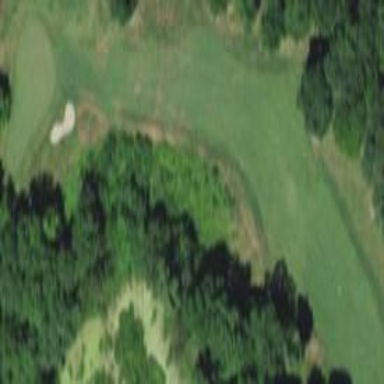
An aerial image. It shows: Scenic golf fairway.